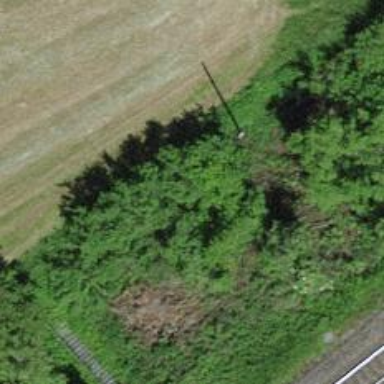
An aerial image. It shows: Minor power line.